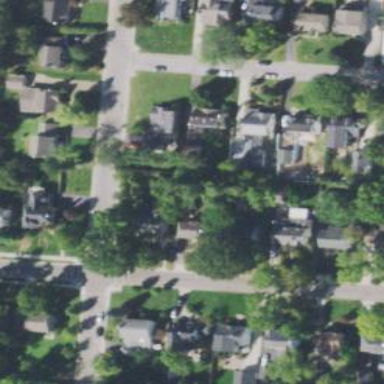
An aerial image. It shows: Residential driveway serving as service road.